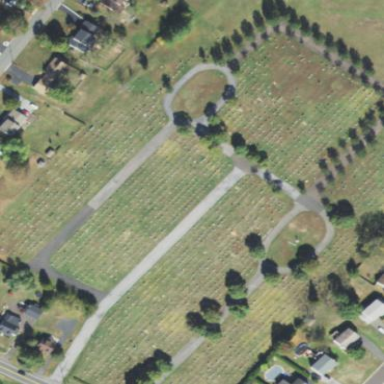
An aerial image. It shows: Cemetery.